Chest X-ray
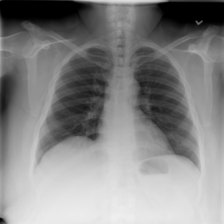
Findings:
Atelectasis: negative
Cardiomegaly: negative
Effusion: negative
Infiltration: negative
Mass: negative
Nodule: negative
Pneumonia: negative
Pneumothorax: negative
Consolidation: negative
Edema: negative
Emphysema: negative
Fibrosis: negative
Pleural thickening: negative
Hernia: negative